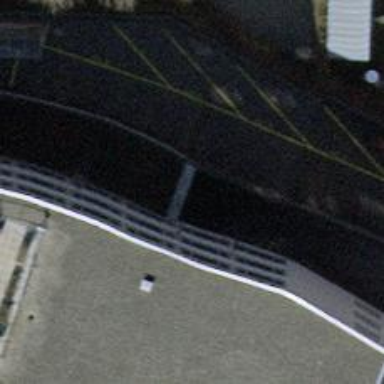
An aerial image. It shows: Parking entrance.